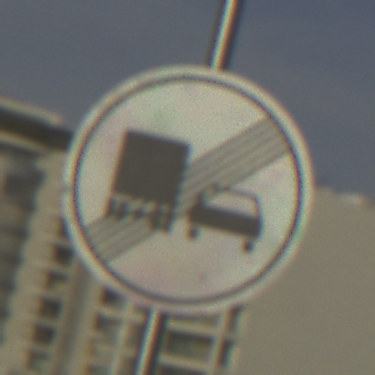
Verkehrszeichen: EndeUeberholverbotKraftfahrzeuge
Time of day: MorningAfternoon
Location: Outdoor (Suburban)
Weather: PartlyCloudy
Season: NotSpecified
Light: Natural